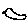
Label: bird